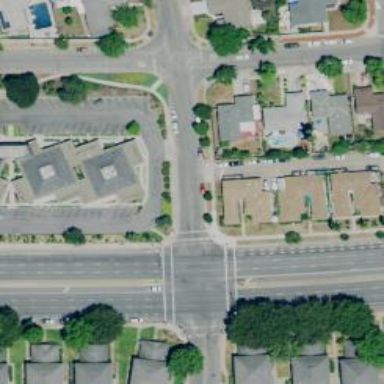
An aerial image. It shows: Solid stop line on the road.